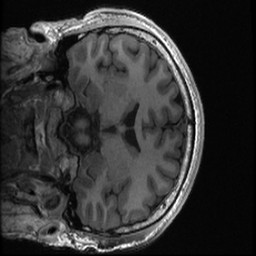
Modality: T1w
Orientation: coronal
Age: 23
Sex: male